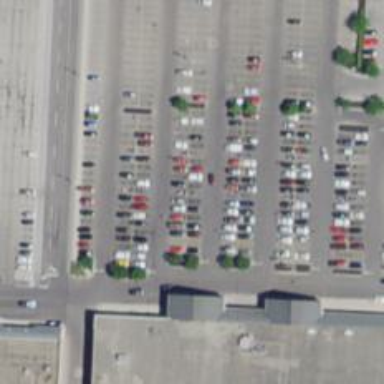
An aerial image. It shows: Trolley bay.